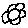
Label: flower